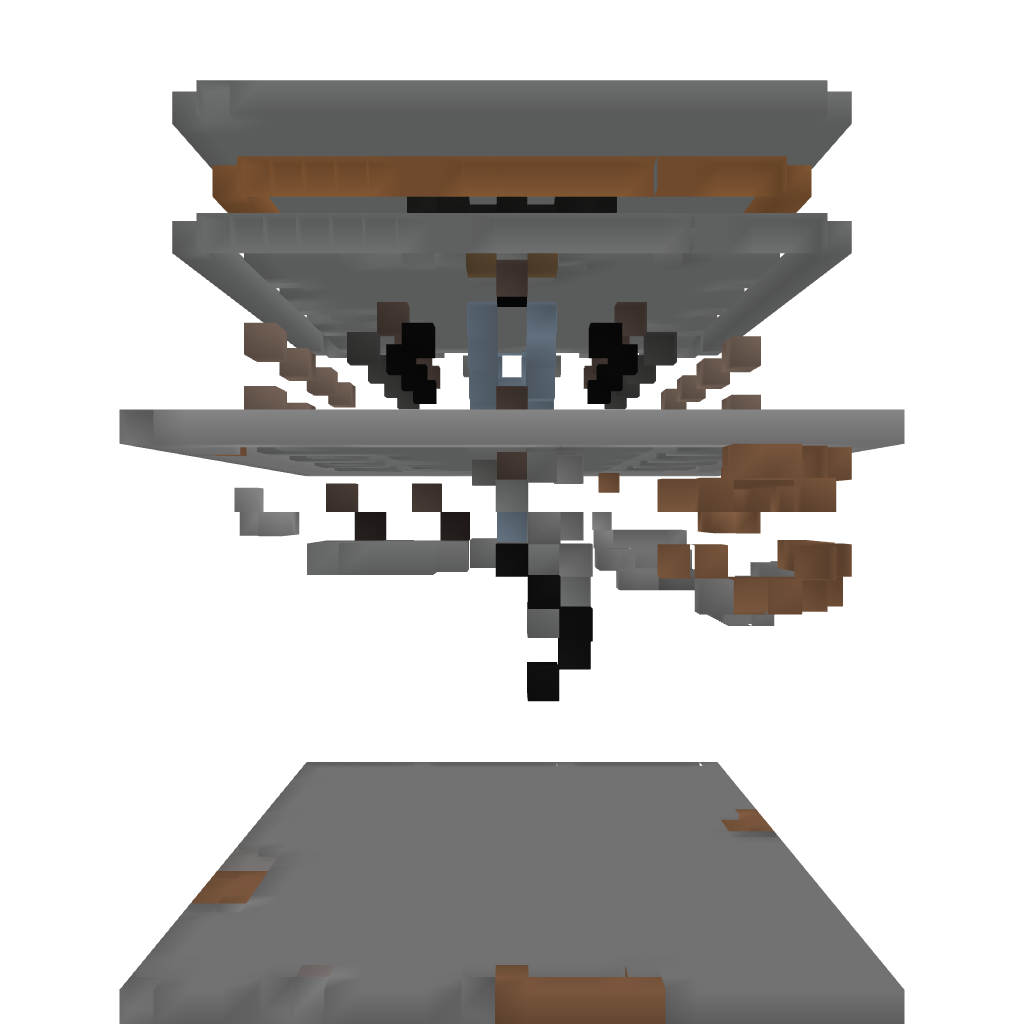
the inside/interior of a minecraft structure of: Medium Prison